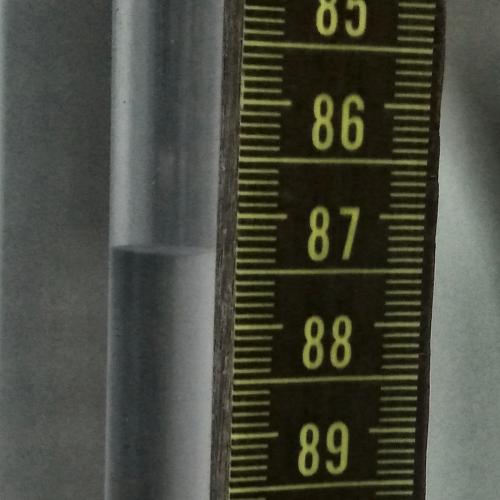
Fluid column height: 87.3 cm